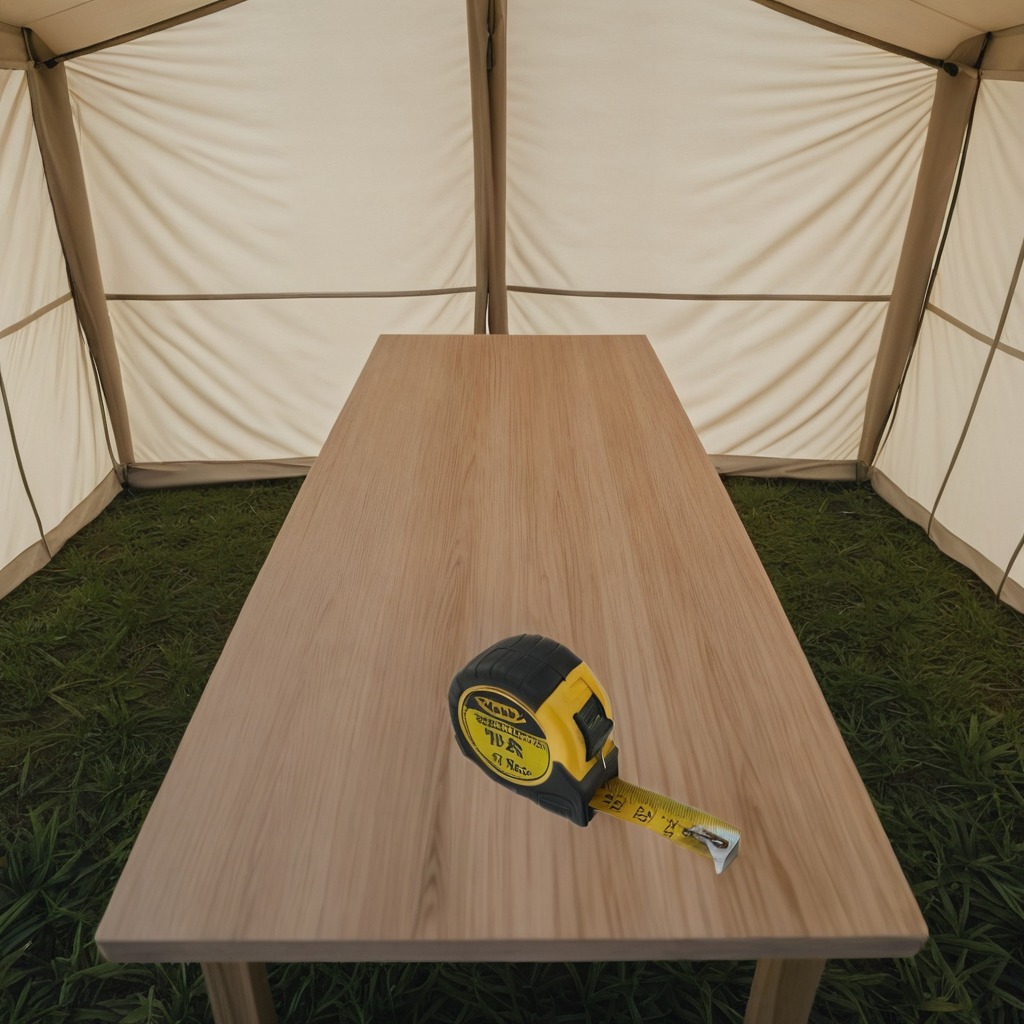
A measuring tape is lying on the wooden table.